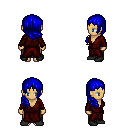
a pixel art fantasy rpg character, female body template, human, tanned skin, red robe, robe skirt, blue right-swept hairstyle, black shoes, four views (front, back, left, right), 2x2 character sprite sheet, small pixel art, hard edges, no anti-aliasing